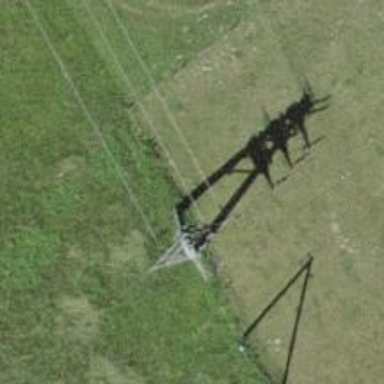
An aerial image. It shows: Termination power pole.